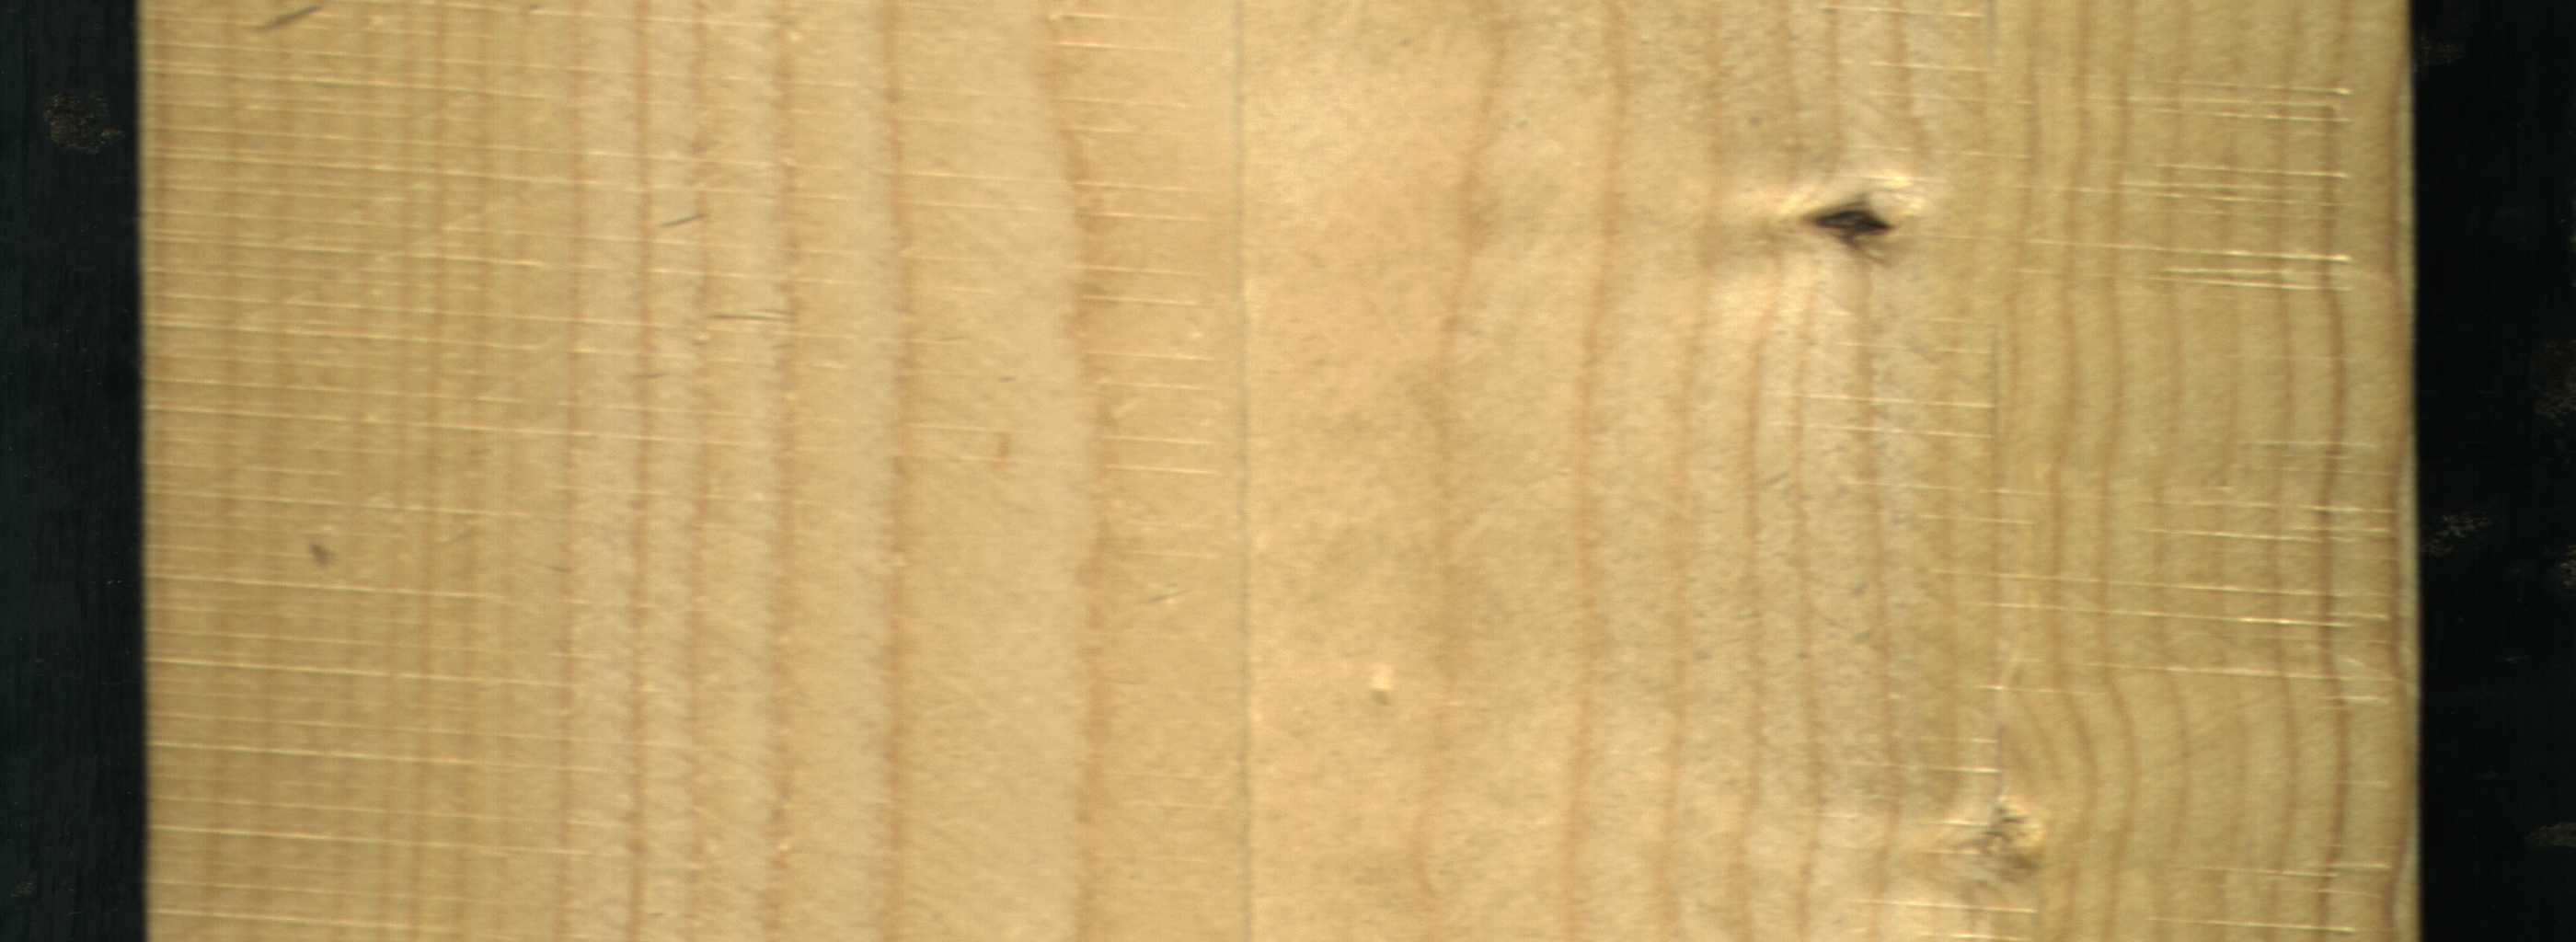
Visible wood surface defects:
Dead_Knot